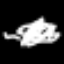
Label: angel